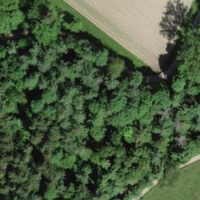
EUNIS habitat code: 41
Species observed at this site:
Episyrphus balteatus
Poecile palustris
Geranium pyrenaicum